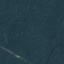
Land use / land cover: Forest